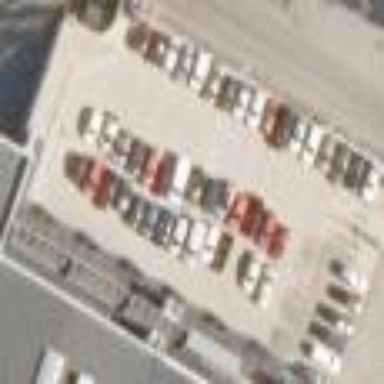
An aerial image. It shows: Multi-storey parking area for customers.